Aerial crown-view tile of a tropical tree (Barro Colorado Island, Panama), acquired 20240716:
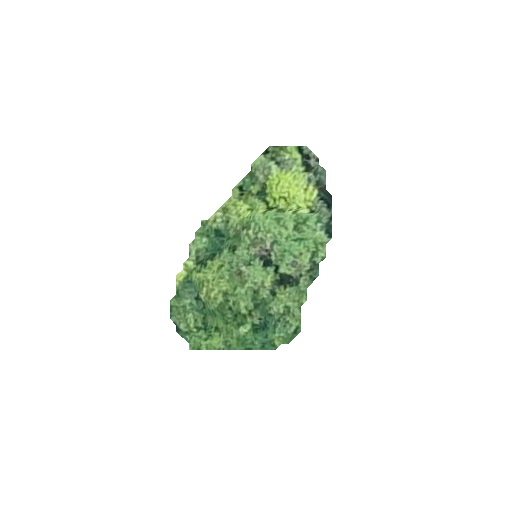
Species: Calophyllum longifolium
GBIF accepted scientific name: Calophyllum longifolium
Crown area: 35.651 m²